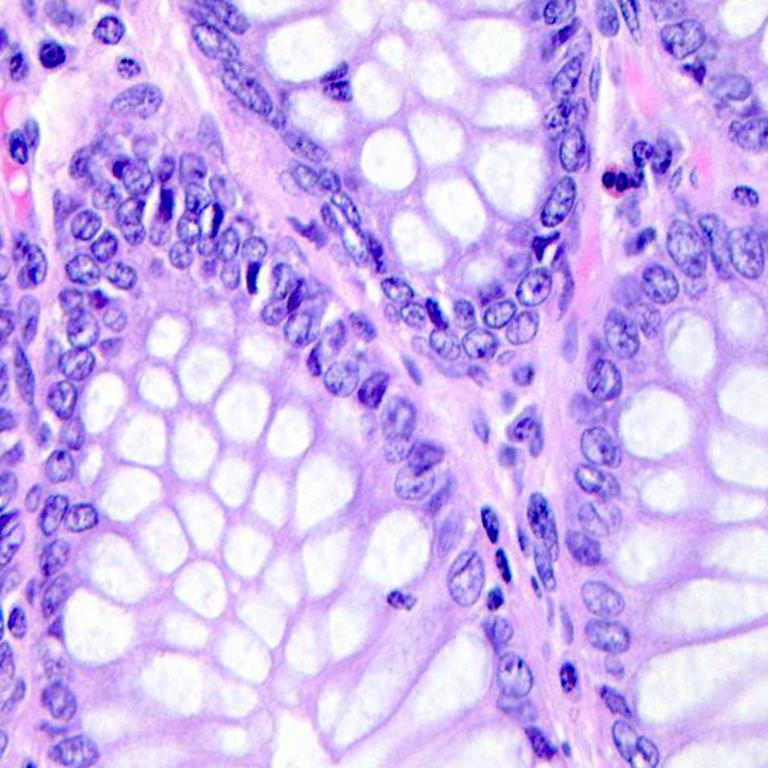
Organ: colon
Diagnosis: benign